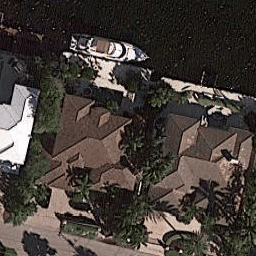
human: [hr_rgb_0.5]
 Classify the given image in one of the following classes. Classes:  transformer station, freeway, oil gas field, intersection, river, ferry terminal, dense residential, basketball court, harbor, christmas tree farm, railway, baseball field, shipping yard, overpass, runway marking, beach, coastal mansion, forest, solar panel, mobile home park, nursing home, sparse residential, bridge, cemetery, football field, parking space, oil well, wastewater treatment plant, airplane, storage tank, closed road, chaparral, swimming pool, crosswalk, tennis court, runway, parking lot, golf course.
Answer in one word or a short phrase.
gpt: coastal mansion